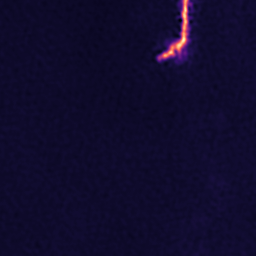
Label: Super-resolution ER image